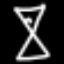
Label: hourglass